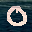
Label: 0